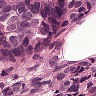
Metastatic tissue present: yes